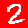
Digit: 2